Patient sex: M
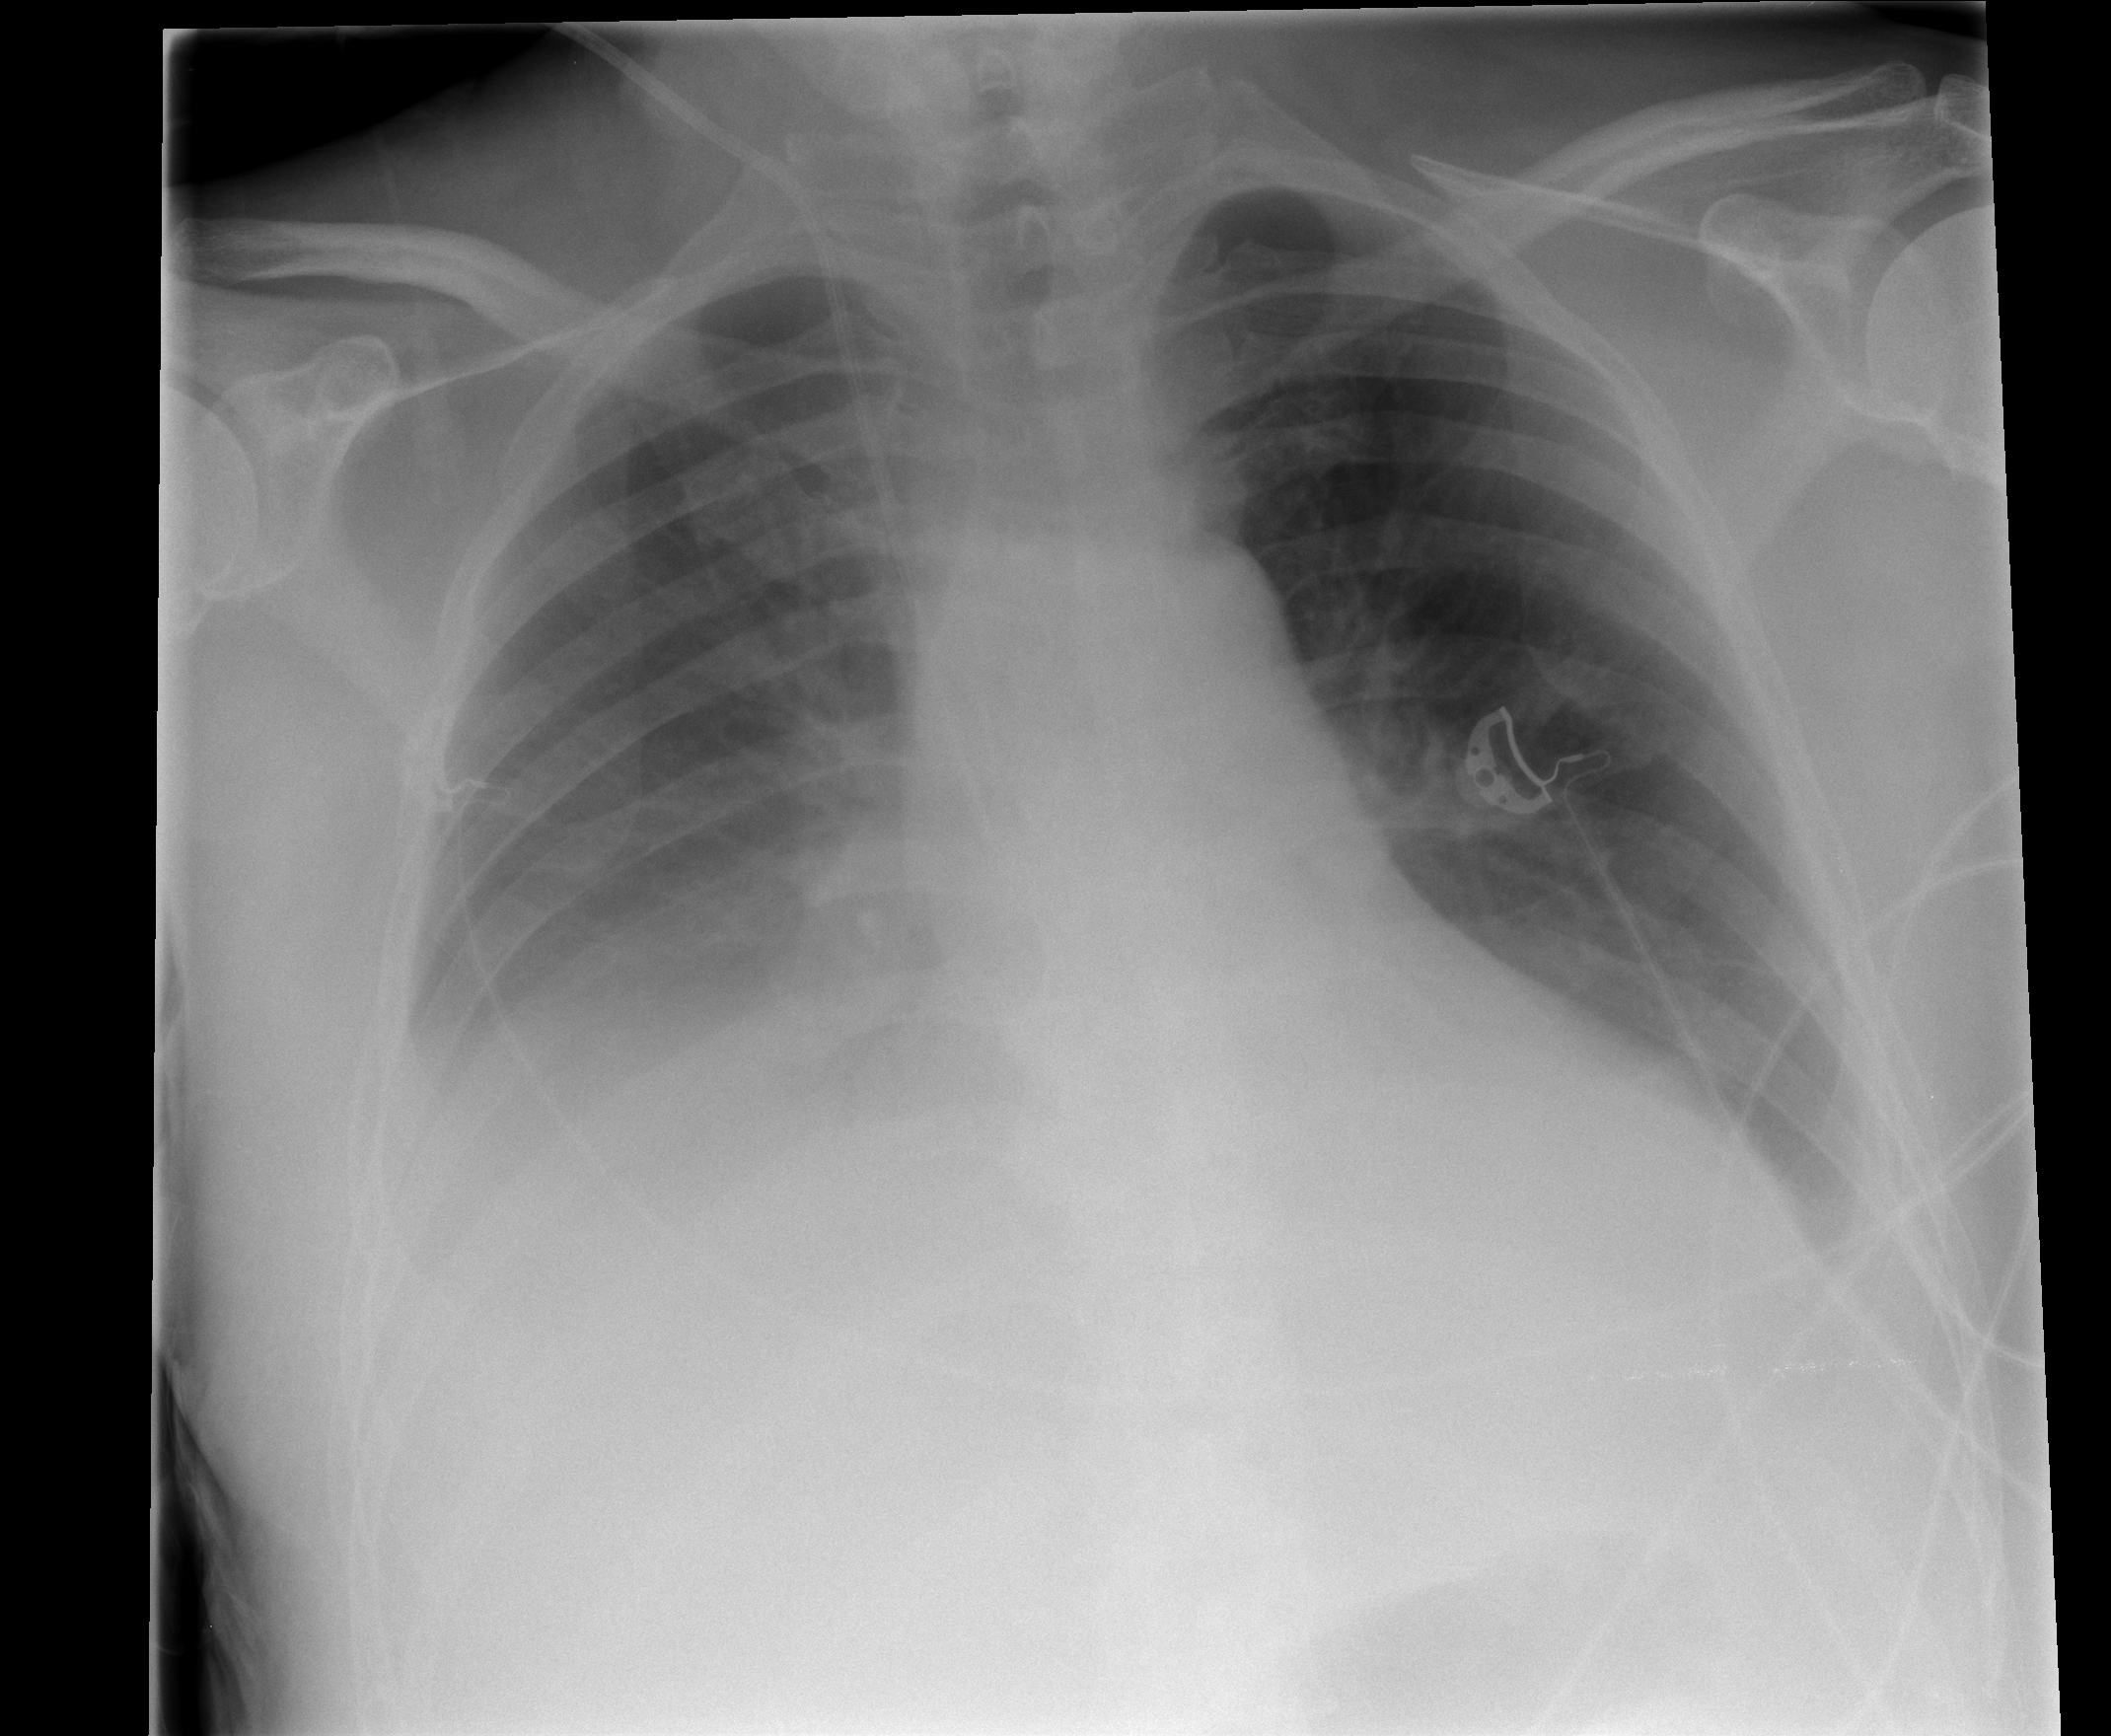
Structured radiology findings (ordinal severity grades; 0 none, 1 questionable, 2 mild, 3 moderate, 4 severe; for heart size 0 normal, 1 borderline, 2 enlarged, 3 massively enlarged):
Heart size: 0
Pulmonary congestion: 1
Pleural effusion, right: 3
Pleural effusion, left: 2
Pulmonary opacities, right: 0
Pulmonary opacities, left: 0
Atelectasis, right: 2
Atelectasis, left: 2